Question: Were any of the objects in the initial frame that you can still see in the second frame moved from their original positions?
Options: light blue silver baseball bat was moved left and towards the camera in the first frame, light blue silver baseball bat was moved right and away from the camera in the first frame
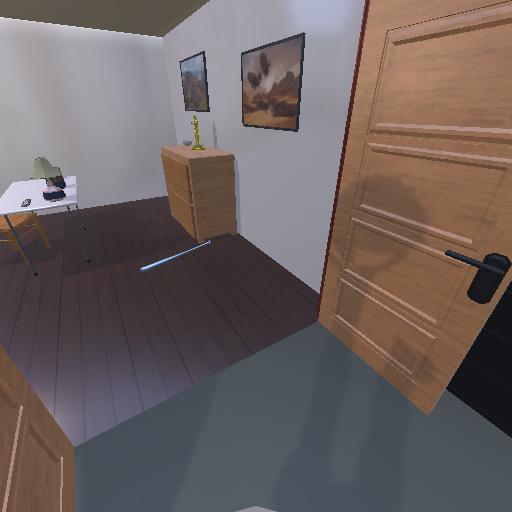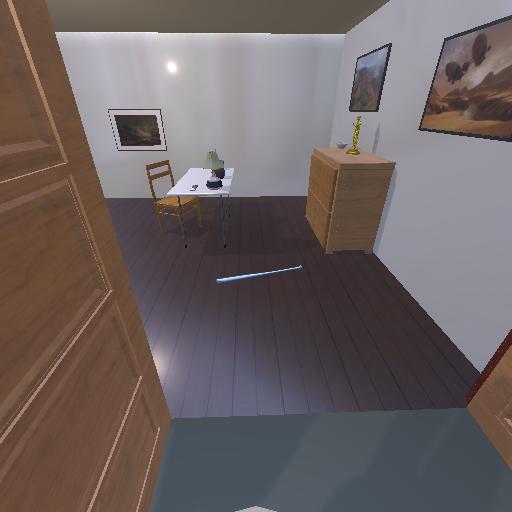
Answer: light blue silver baseball bat was moved left and towards the camera in the first frame